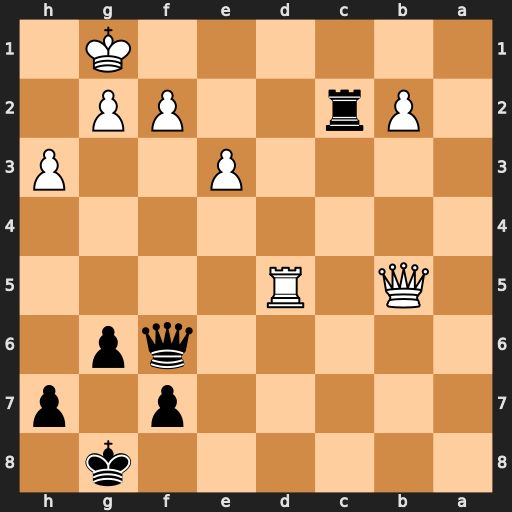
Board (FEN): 6k1/5p1p/5qp1/1Q1R4/8/4P2P/1Pr2PP1/6K1
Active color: b
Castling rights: -
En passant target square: -
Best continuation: Qxf2+ Kh2 Qxg2#